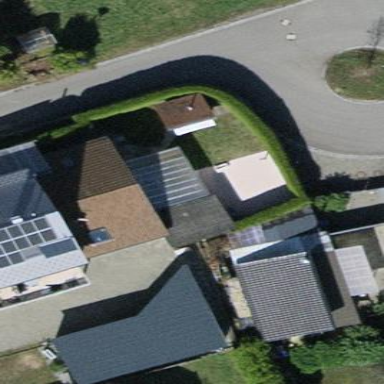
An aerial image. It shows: Shed building.